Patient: sex F, age 75
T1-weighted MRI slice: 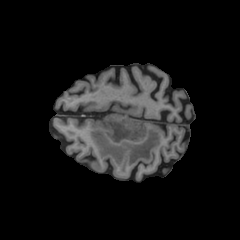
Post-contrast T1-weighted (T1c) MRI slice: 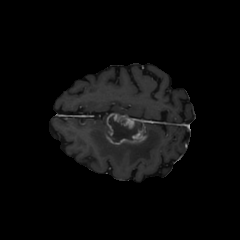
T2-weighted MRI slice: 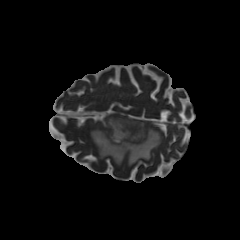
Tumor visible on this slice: yes
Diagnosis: Glioblastoma, IDH-wildtype
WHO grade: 4